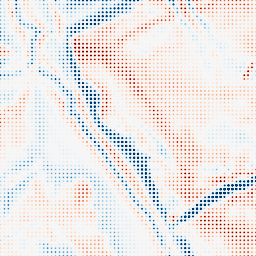
Category: multiscale
Decomposition family: dog_multiscale
Decomposition parameters: sigma_ratio: 1.4
n_scales: 4
base_sigma: 2
Upsampling method: sinc_blackman
Upsampling parameters: scale: 8
kernel_size: 4
Upsampling scale: 8